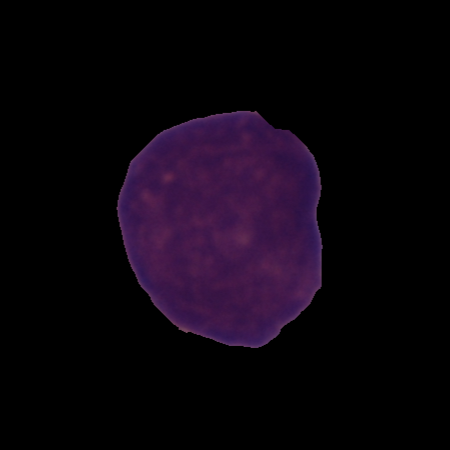
Label: cancer